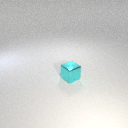
small cyan metal cube